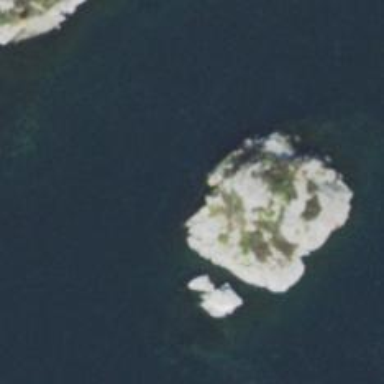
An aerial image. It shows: Islet made of bare rock.